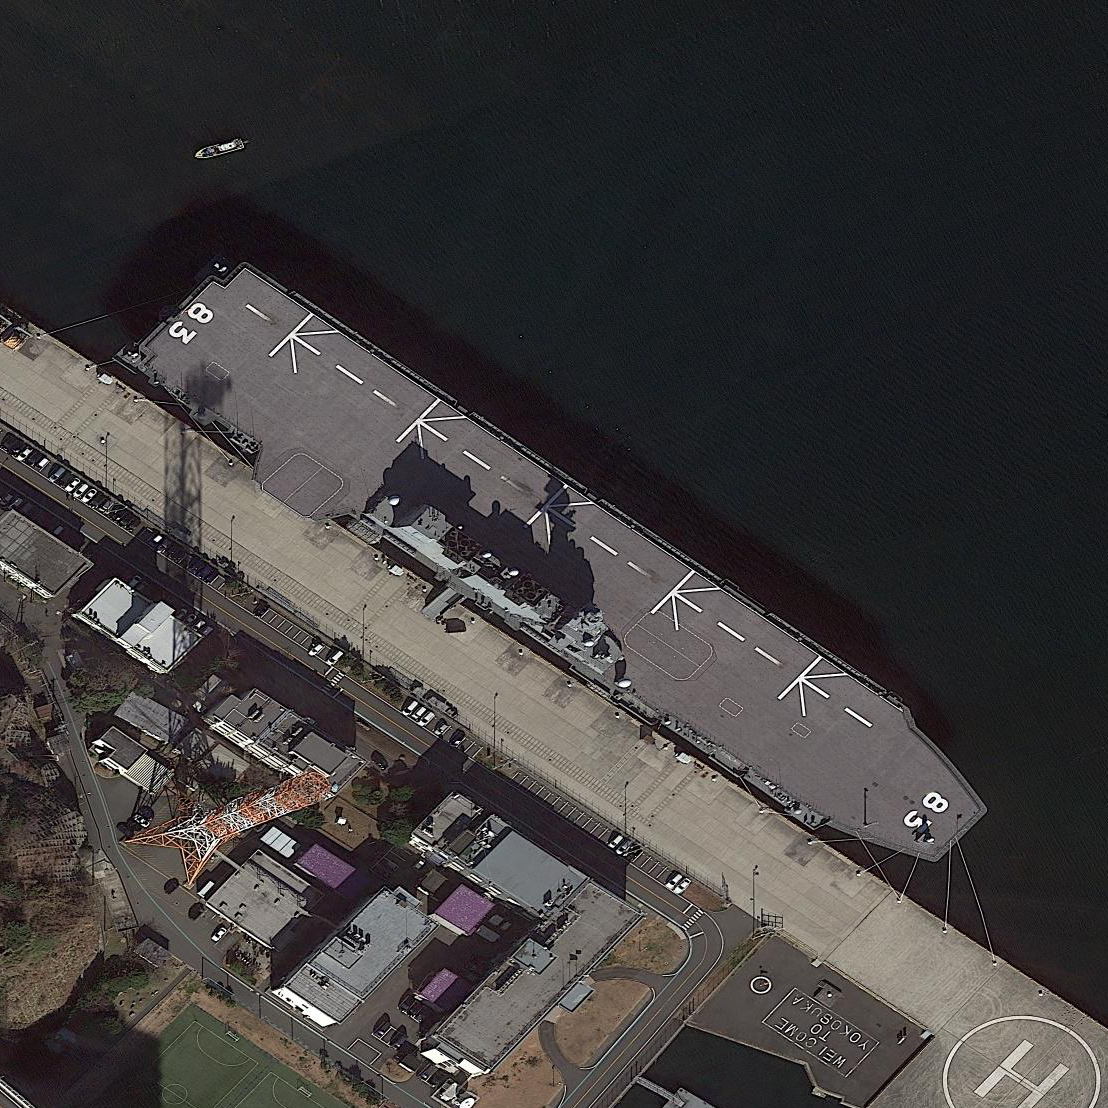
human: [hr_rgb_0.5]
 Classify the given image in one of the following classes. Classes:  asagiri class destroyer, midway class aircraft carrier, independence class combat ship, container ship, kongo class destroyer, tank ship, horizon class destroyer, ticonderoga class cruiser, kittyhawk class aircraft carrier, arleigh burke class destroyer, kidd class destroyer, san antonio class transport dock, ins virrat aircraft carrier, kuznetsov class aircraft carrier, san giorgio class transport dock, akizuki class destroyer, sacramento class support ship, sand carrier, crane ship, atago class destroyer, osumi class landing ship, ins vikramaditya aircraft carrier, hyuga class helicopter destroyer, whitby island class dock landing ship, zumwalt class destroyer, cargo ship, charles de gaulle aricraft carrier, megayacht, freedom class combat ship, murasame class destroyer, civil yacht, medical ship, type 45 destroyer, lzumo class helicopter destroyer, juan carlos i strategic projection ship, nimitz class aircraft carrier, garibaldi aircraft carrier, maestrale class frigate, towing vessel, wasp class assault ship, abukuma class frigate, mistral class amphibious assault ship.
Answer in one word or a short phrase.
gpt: Lzumo class helicopter destroyer